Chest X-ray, PA view. Patient: 43 years old, sex F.
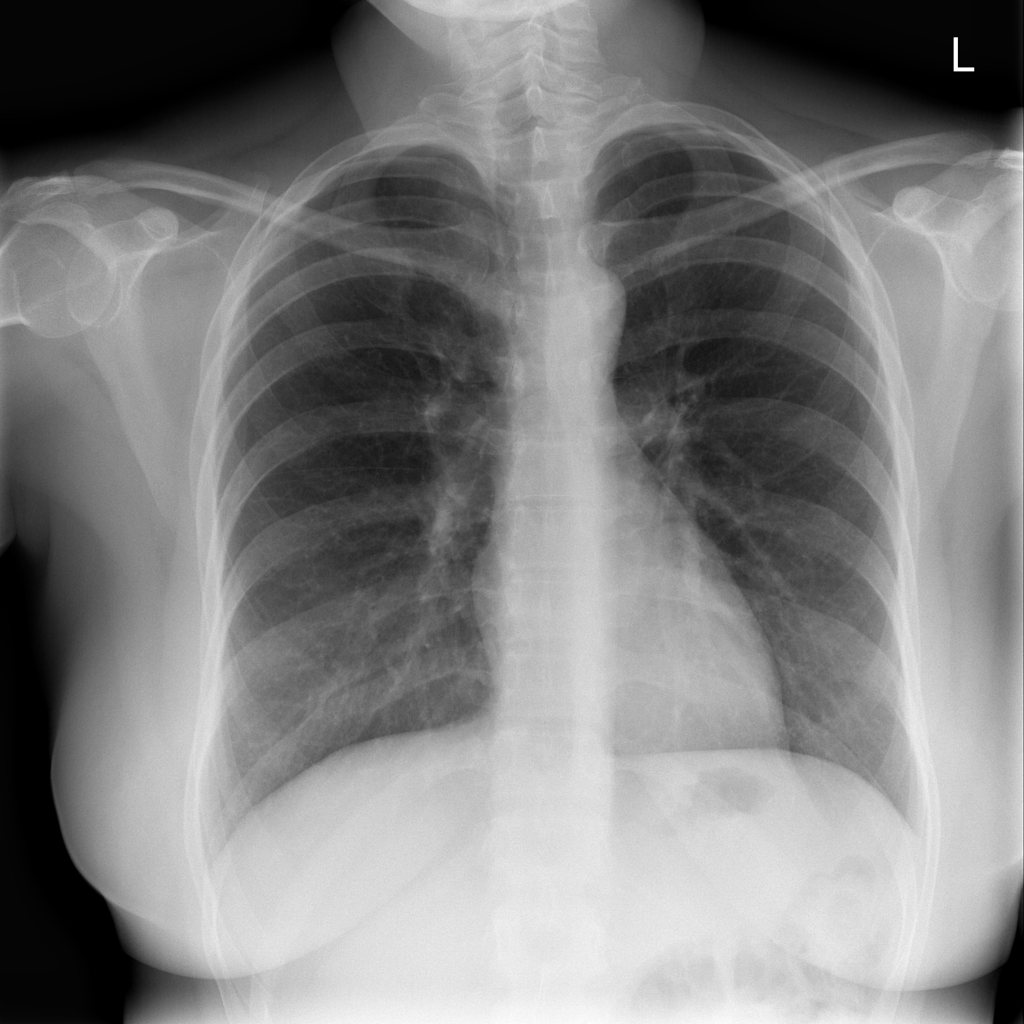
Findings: No Finding